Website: lowes
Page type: customer-info-address
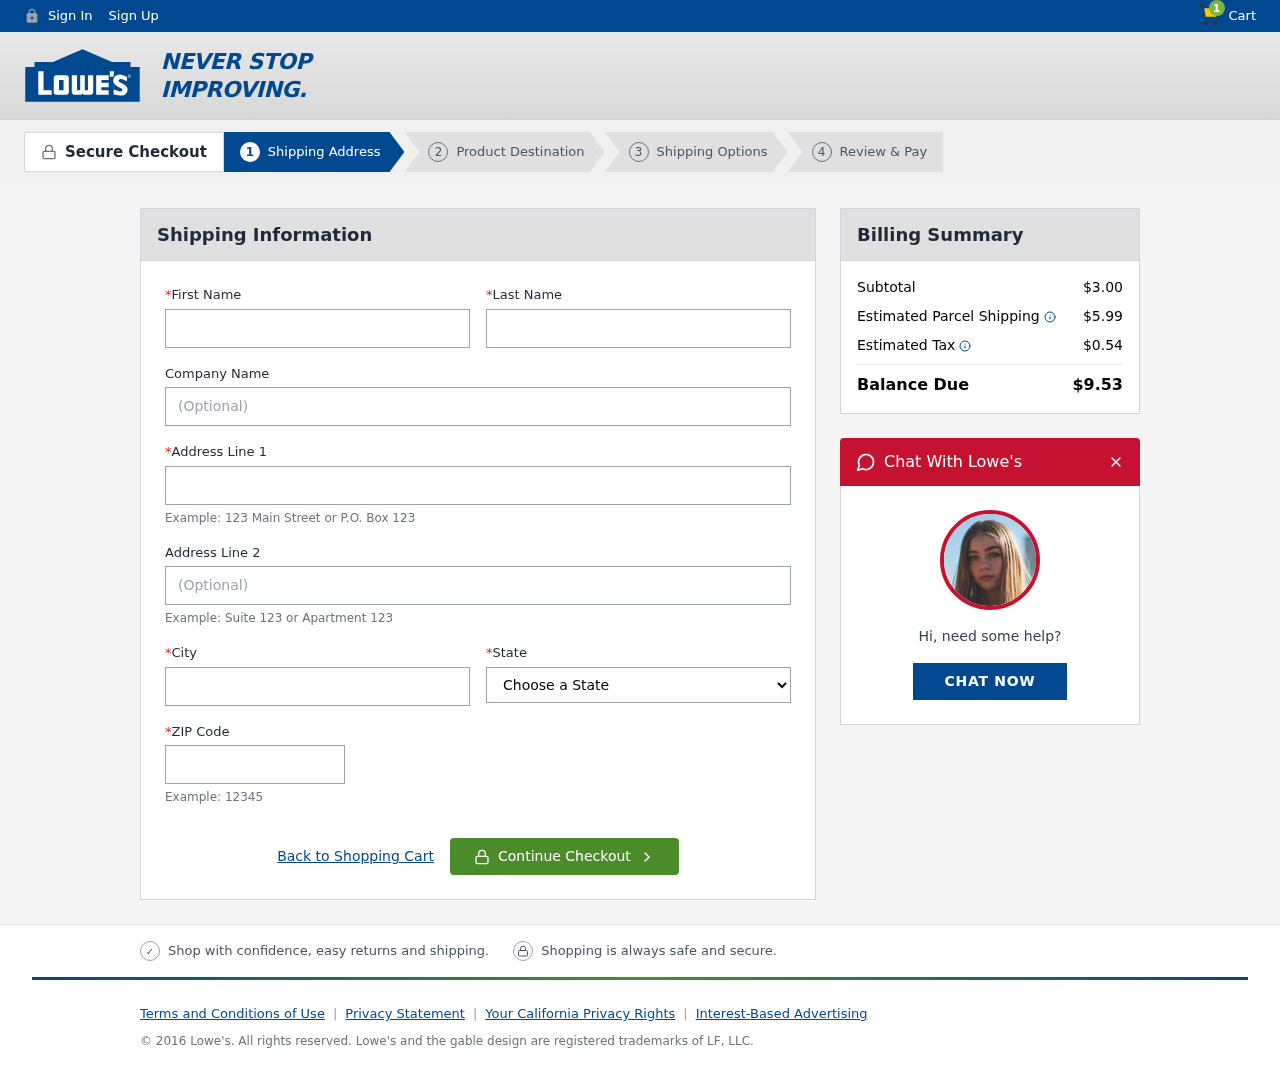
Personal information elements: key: PII_CITY
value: Lake Erik
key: PII_FIRSTNAME
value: Courtney
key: PII_LASTNAME
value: Chandler
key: PII_POSTCODE
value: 74509
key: PII_STATE
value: Alaska
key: PII_STREET
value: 51524 Riddle Mountains Apt. 554
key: PII_STREET2
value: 534 Thomas Mountains
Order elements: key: ORDER_NUM_ITEMS
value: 1
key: ORDER_SUBTOTAL
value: $3.00
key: ORDER_SHIPPING_COST
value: $5.99
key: ORDER_TAX
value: $0.54
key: ORDER_TOTAL
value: $9.53